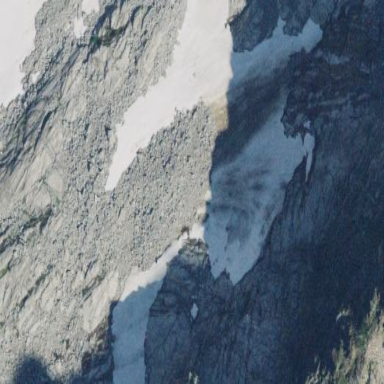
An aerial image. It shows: Stunning view of glacier.